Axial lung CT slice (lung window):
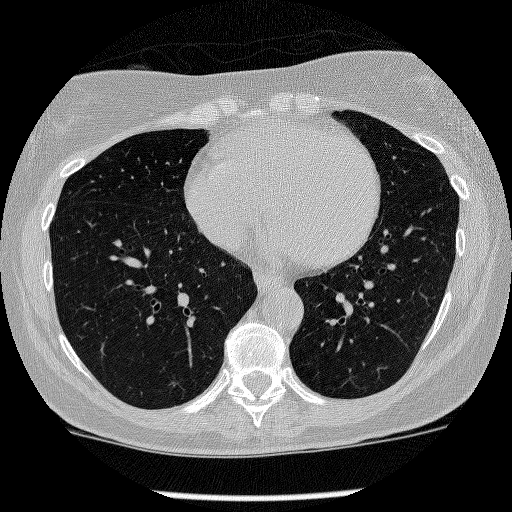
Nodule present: no